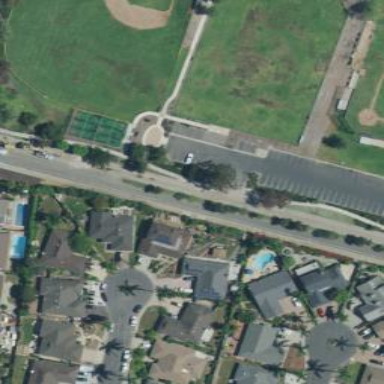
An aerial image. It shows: Dog park with grassy terrain perfect for pets to play and roam freely.